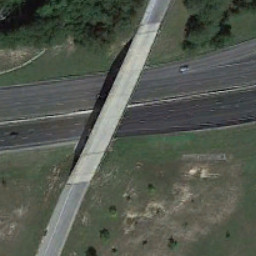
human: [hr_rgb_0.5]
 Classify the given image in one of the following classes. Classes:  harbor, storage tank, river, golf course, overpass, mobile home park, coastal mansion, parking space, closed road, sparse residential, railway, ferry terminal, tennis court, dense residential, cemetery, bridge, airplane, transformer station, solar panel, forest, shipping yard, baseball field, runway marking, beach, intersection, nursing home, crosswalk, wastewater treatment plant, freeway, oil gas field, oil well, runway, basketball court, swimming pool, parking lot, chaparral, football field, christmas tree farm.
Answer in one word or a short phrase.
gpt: overpass